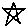
Label: star